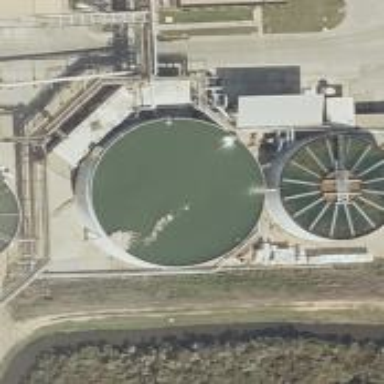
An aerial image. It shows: Body of wastewater.